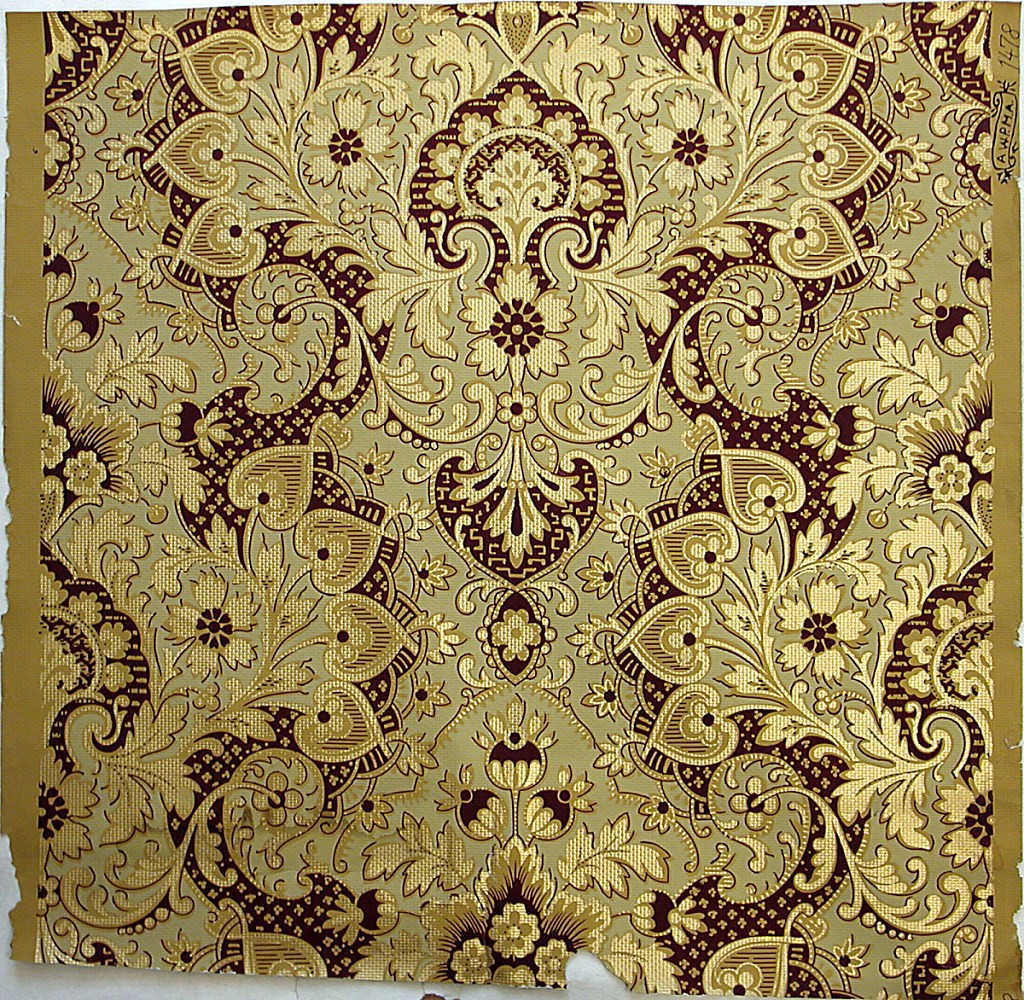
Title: Sidewall
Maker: American Wall Paper Manufacturers' Association, 1879–1887
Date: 1879–87
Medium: Machine-printed and embossed
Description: Aesthetic style design. Large-scale stylized floral medallion, printed in metallic gold and burgundy on a yellow ocher ground.